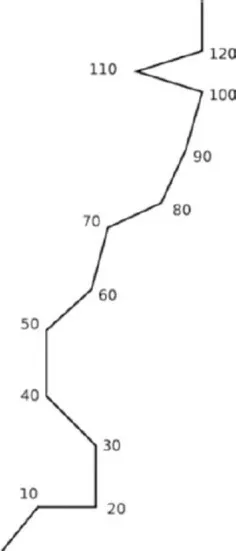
AB's number form as produced at the start of the investigation.
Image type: pathology (immunostaining)